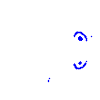
Particle: electron